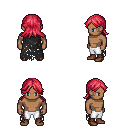
a pixel art fantasy rpg character, male body template, human, dark skin, black tattered cape, white pants, ruby red loose hair, brown shoes, four views (front, back, left, right), 2x2 character sprite sheet, small pixel art, hard edges, no anti-aliasing